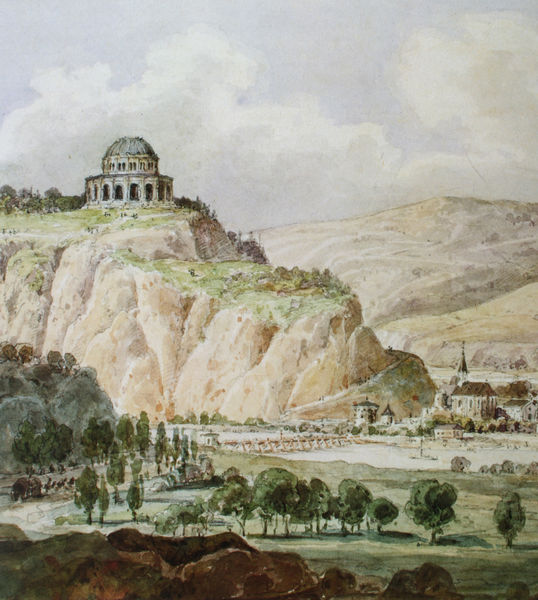
Titel: Die Befreiungshalle bei Kehlheim nach dem Entwurf Gärtners
Standort: Potsdam-Sanssouci
Institution: Stiftung Staatl. Schlösser und Gärten
Schlagwörter: baum, berg, blau, felsen, himmel, weiß, wolken, aquarell, bäume, fluss, gelb, grün, landschaft, ocker, stadt, braun, hell, licht, strasse, zeichnung, gebäude, haus, schloss, tiere, weg, wiese, wolke, spitze, stein, steine, ebene, erde, feld, hügel, natur, brücke, gewässer, kirche, pfad, wege, tal, anhöhe, turm, sommer, ansicht, italien, ort, abhang, berge, fels, hang, dorf, allee, gelände, steil, hohe, impressionistisch, oben, ortschaft, straßen, antike, burg, bayern, kloster, dom, kathedrale, rom, griechenland, siedlung, tempel, rundtempel, felsvorsprung, mediterran, athen, talsohle, toskana, rundbau, walhalla, baumallee, wolkenverhangen, fels in der brandung